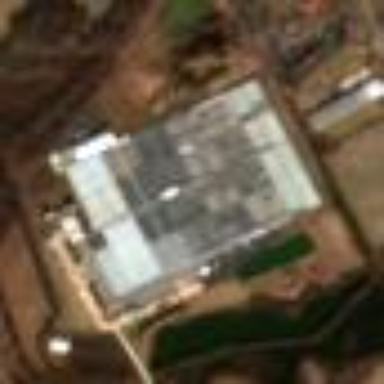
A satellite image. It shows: Greenhouse used for horticulture.